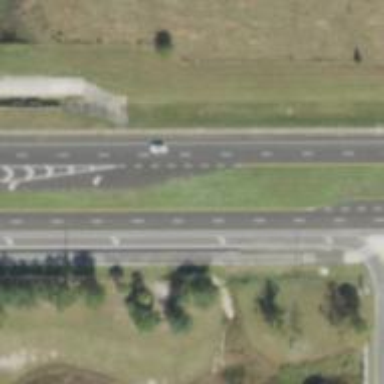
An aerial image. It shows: Asphalt road classified as trunk highway.